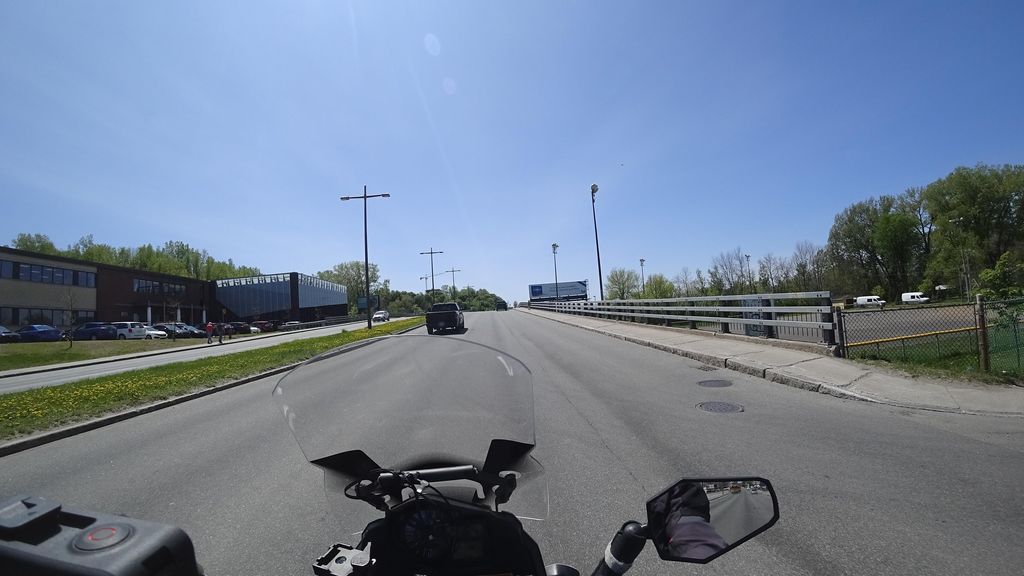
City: quebec_city